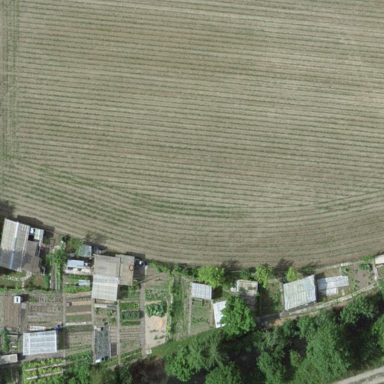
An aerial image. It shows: Allotments area.